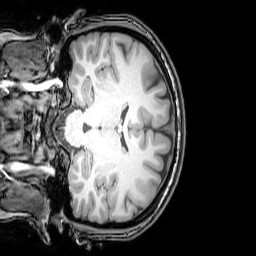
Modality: T1w
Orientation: coronal
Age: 24
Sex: female
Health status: healthy
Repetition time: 0.081 s
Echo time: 0.037 s